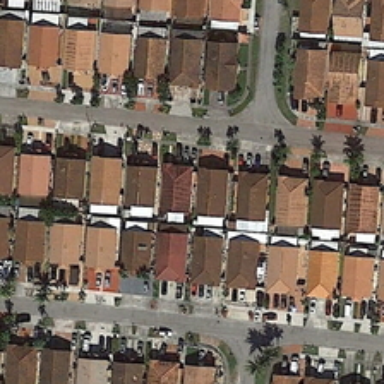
The residential buildings on both sides of the road are neatly arranged .